Question: My app doesn't seem to be initialising properly in Blackberry but also doesn't fire any errors. I've got a fairly simple app that I've built using Kendo UI and PhoneGap. It works fine on Android and iPhone and in the Ripple debugging sims for Blackberry.
However, I have a Torch device and when I launch the app on the device it gets to the opening screen and hangs there. The app is tabbed and when I try to click the tabs it just sticks on the first one with a blank frame where the rest of the app should be:

Using PhoneGap Build's debugging console and the console on the device itself, there don't seem to be any errors firing. Has anyone else encountered this, any ideas? I've asked this question to the PhoneGap support guys and they suggested I see if anyone on this side of the fence might be able to help.
Many thanks in advance.
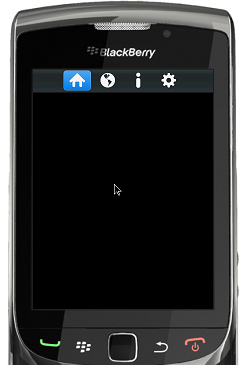
Answer: The viewport in PhoneGap for BB6 is kind of bugged and the application in it can't specify height: 100%. This issue should be worked around in newer releases of Kendo UI Mobile, can you try if you can reproduce it with Q3 (released last week)?